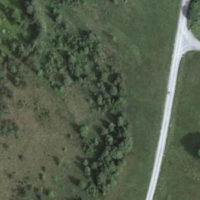
EUNIS habitat code: 23
Species observed at this site:
Angelica sylvestris
Eriophorum angustifolium